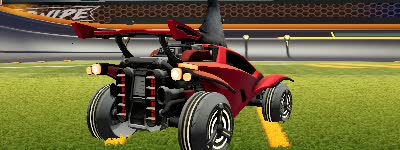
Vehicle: octane